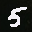
Label: 5